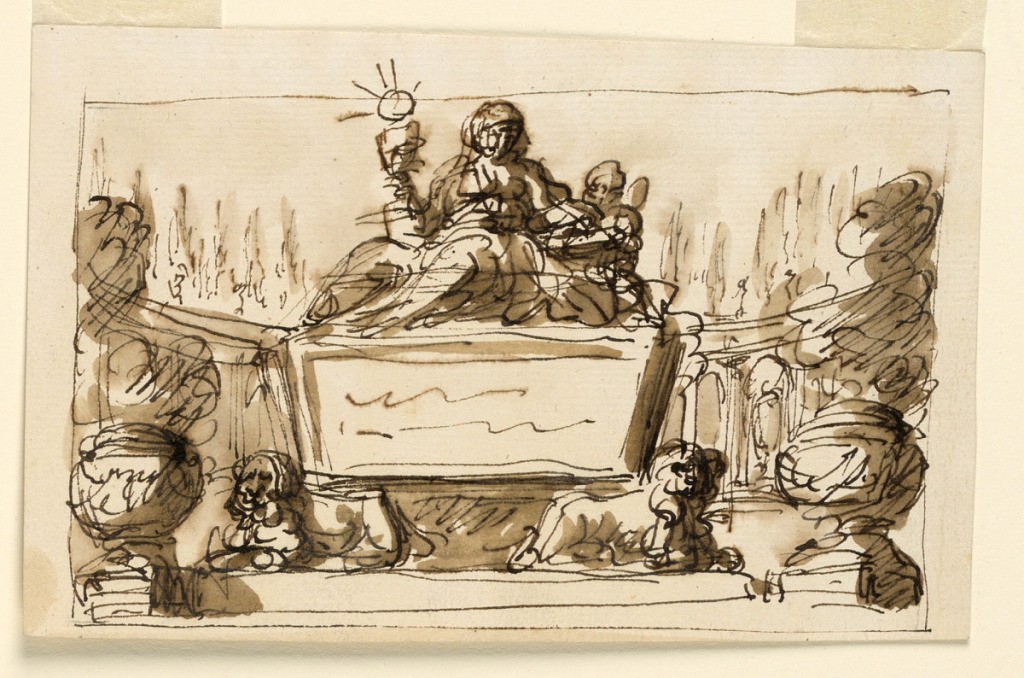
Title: Sarcophagus and allegorical figures
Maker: Giuseppe Barberi, Italian, 1746–1809
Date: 1746–1809
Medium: Pen and brown ink, brush and brown wash on off-white laid paper
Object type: Drawing
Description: Sarcophagus and allegorical figures.